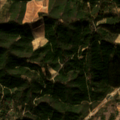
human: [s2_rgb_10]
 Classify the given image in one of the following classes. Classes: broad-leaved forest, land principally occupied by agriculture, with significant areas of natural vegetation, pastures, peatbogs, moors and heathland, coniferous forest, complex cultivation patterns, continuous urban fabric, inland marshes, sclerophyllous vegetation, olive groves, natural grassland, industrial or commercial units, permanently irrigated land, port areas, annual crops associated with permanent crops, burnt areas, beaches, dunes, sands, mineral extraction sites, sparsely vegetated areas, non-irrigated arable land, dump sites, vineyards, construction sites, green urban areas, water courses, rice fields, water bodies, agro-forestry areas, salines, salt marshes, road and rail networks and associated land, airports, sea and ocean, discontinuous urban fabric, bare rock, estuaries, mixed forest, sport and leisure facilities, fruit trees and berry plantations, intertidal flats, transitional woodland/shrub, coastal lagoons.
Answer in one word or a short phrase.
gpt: land principally occupied by agriculture, with significant areas of natural vegetation, mixed forest, transitional woodland/shrub